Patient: sex M, age 52
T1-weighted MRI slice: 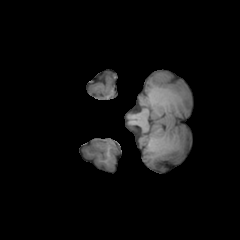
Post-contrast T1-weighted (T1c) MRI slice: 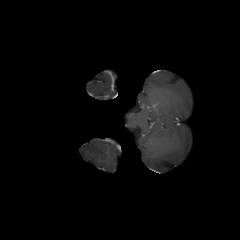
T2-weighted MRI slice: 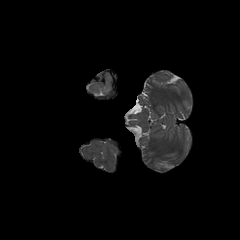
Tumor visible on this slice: no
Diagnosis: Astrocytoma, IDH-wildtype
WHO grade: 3